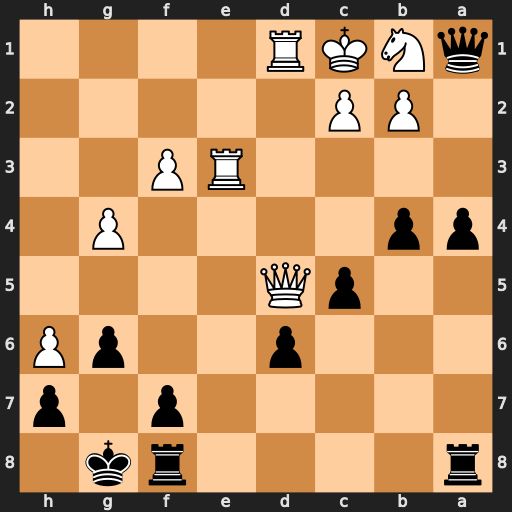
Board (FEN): r4rk1/5p1p/3p2pP/2pQ4/pp4P1/4RP2/1PP5/qNKR4
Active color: b
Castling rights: -
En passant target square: -
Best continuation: a3 bxa3 bxa3